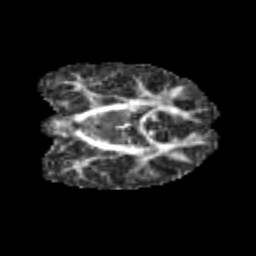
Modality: FA
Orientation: coronal
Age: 10
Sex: male
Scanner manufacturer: siemens
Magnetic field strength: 3 T
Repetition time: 3.8 s
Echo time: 0.07 s